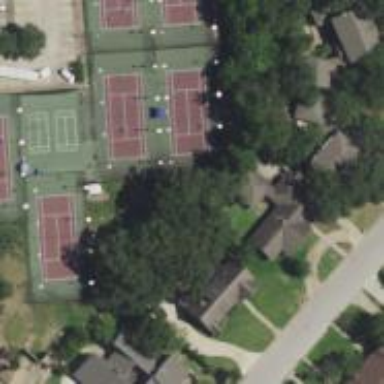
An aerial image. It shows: Tennis court in leisure pitch.